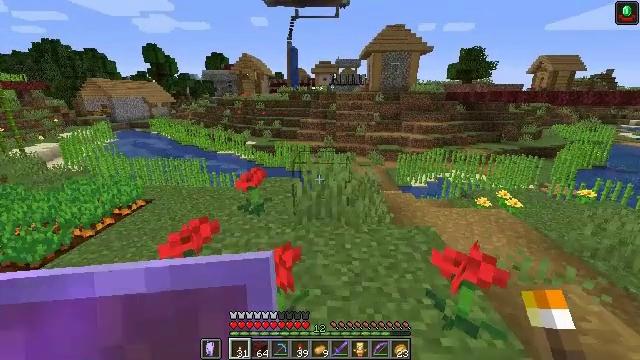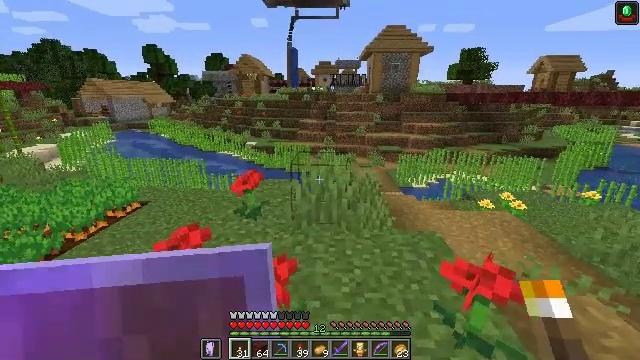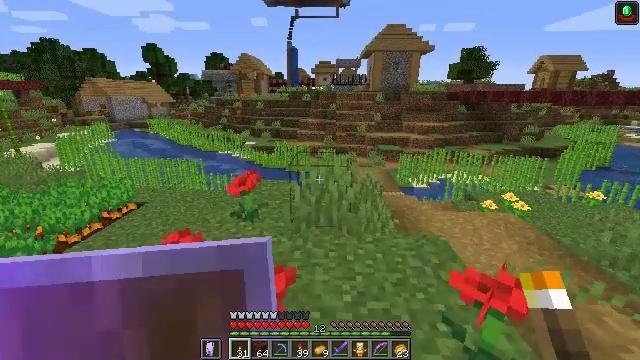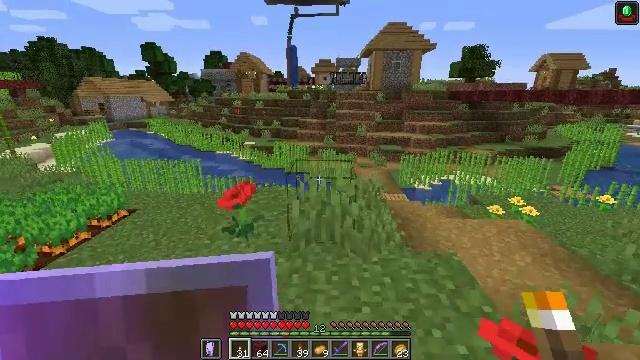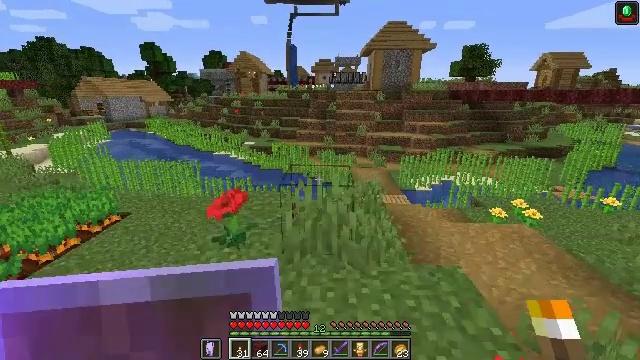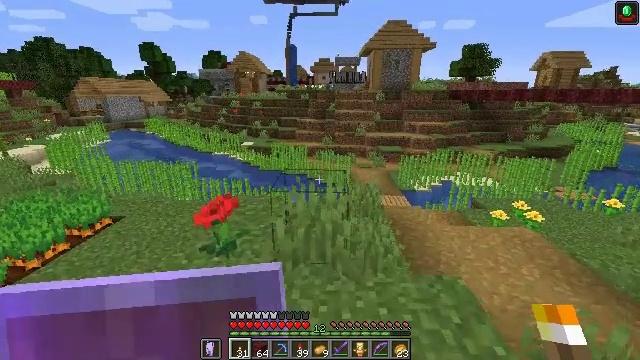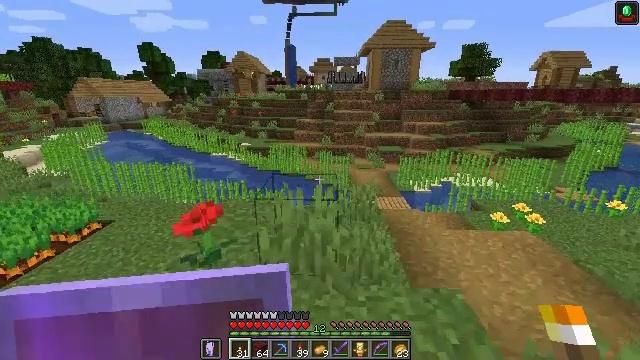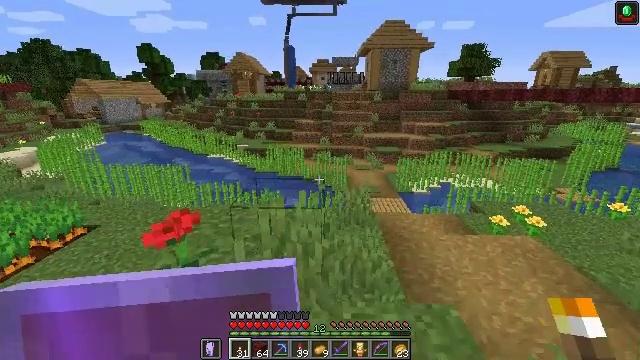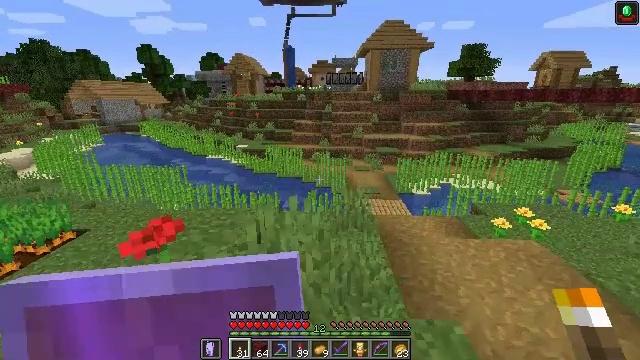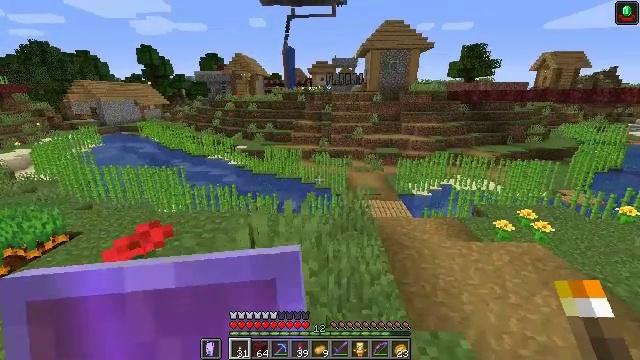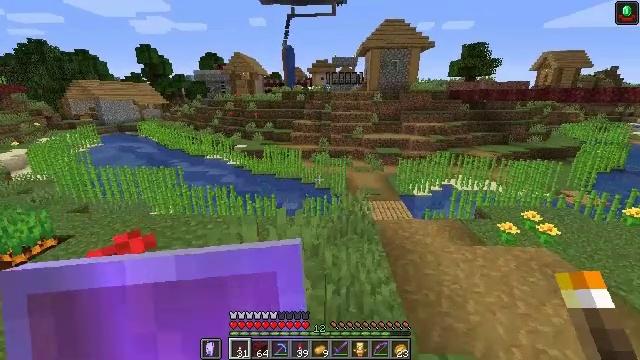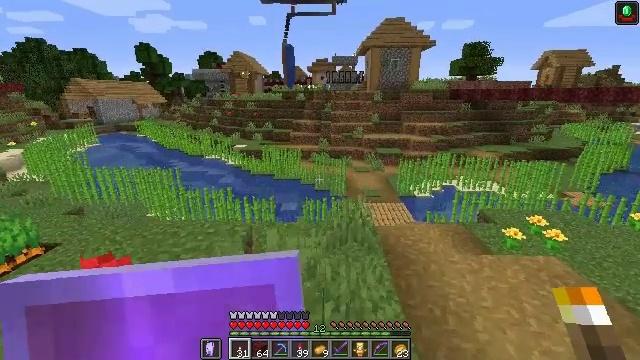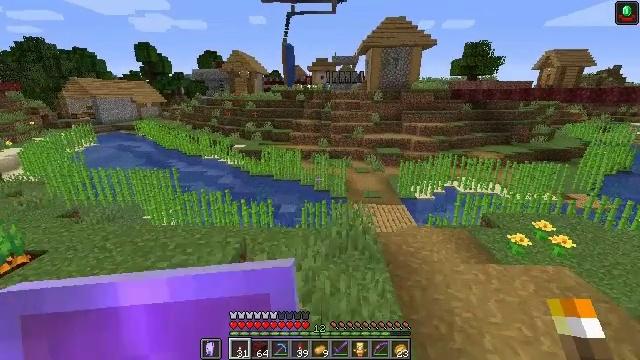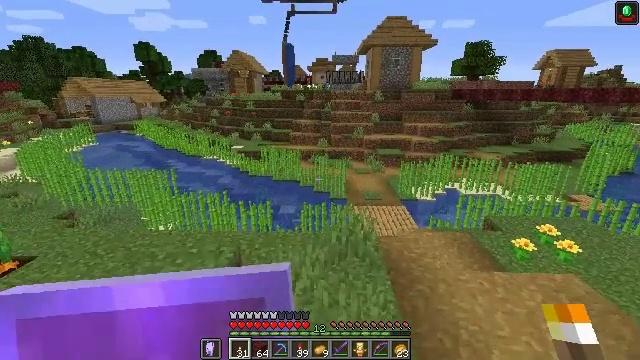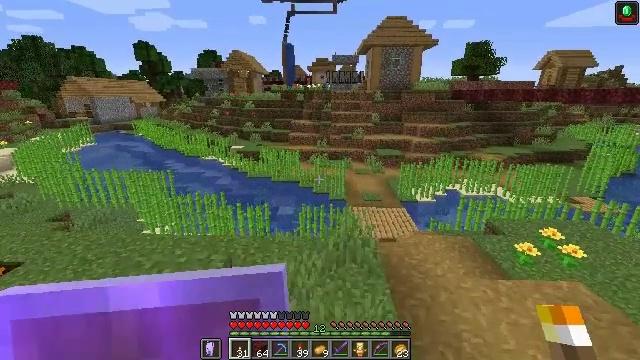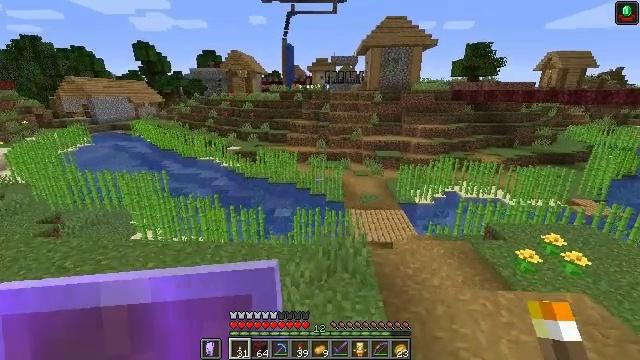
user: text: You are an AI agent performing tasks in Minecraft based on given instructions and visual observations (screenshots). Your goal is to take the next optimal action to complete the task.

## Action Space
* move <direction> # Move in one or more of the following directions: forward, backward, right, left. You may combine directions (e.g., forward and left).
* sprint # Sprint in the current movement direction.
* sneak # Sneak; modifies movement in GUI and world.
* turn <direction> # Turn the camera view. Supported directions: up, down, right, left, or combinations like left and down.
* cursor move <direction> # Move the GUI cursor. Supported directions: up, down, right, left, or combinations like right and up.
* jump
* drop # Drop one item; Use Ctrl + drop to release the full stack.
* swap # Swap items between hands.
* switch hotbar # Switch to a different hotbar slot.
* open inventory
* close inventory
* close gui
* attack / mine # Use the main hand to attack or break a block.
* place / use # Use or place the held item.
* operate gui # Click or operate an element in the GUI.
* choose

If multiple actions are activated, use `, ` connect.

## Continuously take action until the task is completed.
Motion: motion action
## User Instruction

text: Prepare cooked mutton using the furnace.
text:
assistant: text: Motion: move forward
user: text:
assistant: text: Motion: move forward
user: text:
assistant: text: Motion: move forward
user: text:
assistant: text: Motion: move forward and move right
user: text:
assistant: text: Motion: move forward and move right
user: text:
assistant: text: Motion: move forward and move right
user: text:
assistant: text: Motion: move forward and move right
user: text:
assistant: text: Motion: move forward
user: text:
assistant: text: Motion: move forward
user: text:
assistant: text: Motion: move forward
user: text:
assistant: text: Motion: move forward
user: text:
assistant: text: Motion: move forward
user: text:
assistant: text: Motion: move forward
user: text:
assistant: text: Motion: move forward and move right
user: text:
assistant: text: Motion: move forward and move right
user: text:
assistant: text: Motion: move forward and move right
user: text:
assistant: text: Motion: move forward and move right
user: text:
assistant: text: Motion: move forward and move right
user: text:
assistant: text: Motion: move forward and move right
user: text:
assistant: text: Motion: move forward and move right
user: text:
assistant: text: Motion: move forward and move right
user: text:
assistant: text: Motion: move forward and move right
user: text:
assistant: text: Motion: move forward and move right
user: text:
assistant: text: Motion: move forward and move right
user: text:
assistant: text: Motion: move forward and move right
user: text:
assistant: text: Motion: move forward and move right
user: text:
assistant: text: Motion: move forward and move right
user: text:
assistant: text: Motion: move forward and move right
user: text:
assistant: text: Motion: move forward and move right
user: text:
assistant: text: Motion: move forward and move right